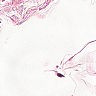
Metastatic tissue present: no